Question: Q:
I have a web application which published on a server .When i try the web application from another city. the performance is so bad and every thing is slow.
Should i make any enhancement to my code or this is related mostly to the network factors?
Any advices please.
'''
Error/Status Code: 200
Start Offset: 0.194 s
Initial Connection: 193 ms
Time to First Byte: 286 ms
Content Download: 1286 ms
Bytes In (downloaded): 48.6 KB
Bytes Out (uploaded): 0.4 KB
Request Headers:
GET /sch/ScheduleForm.aspx HTTP/1.1
User-Agent: Mozilla/5.0 (Windows NT 6.1; rv:7.0.1) Gecko/20100101 Firefox/7.0.1 PTST/25
Accept: text/html,application/xhtml+xml,application/xml;q=0.9,*/*;q=0.8
Accept-Language: en-us,en;q=0.5
Accept-Encoding: gzip, deflate
Accept-Charset: ISO-8859-1,utf-8;q=0.7,*;q=0.7
Connection: keep-alive
Response Headers:
HTTP/1.1 200 OK
Date: Wed, 21 Dec 2011 15:17:00 GMT
Server: Microsoft-IIS/6.0
MicrosoftOfficeWebServer: 5.0_Pub
X-Powered-By: ASP.NET
X-AspNet-Version: 2.0.50727
Set-Cookie: ASP.NET_SessionId=ane2ncmyyoqwckjmv4bijq45; path=/; HttpOnly
Cache-Control: private
Content-Type: text/html; charset=utf-8
Content-Length: 4938
'''

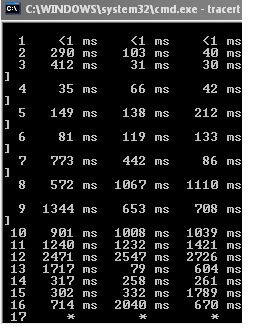
Answer: First of all you must find if the delay is because of the , or by the it self, or by the or by your .
Its rare to have bad performance only because you change city, maybe the other computer have slow connection or bad configuration, or bad isp and you see that slow.
## Client Quick Check
The faster way to a quick check of the network responce is to ping your site, open a command promt window and just write "'ping www.yoursite.com /t'" and see the time. And if your server is on the same country must be under 50ms.
## Network - Page design
Now second point of a global check. You can use this site
<URL>
to check the speed of your page globally, and get very interesting results, as the time response.
## Server
There always the case that you have place your site on a multi use/shared computer, with thousand of sites and bad configuration, so on peak time the server performs badly. I have see this happens a lot of times.
## Your Web Application
If the site is slow compare with the development computer then is ether because live have a huge database that you do not have check, ether because a hacker have found a back door and is attacking by making empty accounts as attack, or something similar. This is up to you to find if the delay is because of your calls inside your program.
One more note, use the tools that exist on Chrome, Mozilla, Opera and Safari to see the time response of your site when your page load.
Hope this helps.